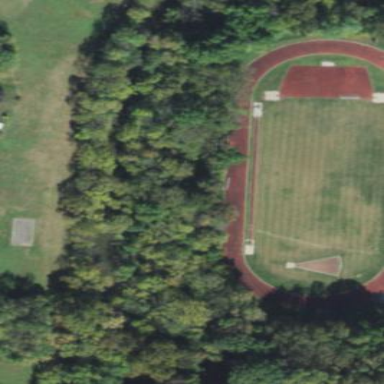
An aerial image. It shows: Track located within leisure land area.